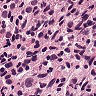
Metastatic tissue present: yes